Question: I have two curves as show in this figure:

I have two equations of these curves with two unknown parameters, but I want to know is it necessary for these two curves to cross each other to be solved? or it is not necessary to be crossed? Because I want to publish it in my work and I want to know the right before I do it.
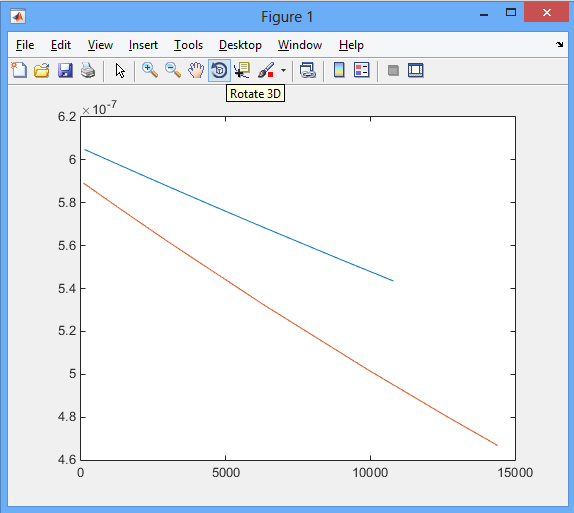
Answer: Two curves need to intersect to find an unique solution where both curve equations hold true. If they intersect at more than 1 point, there exists that many unique solutions, as the number of intersections.
When the two curves do not meet, then the system is does not have any solution.
<URL>